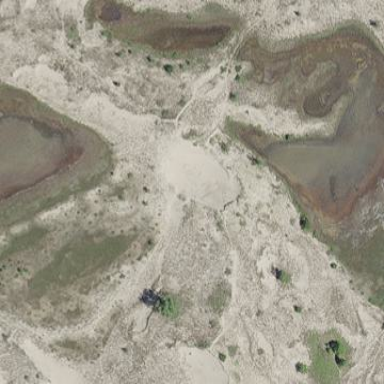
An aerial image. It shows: Dune covered in grassland.